Field crop: tomato
Growth stage: 1
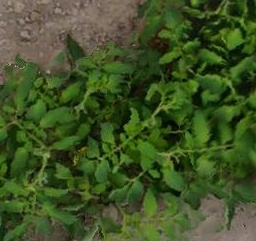
Species: tomato